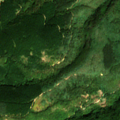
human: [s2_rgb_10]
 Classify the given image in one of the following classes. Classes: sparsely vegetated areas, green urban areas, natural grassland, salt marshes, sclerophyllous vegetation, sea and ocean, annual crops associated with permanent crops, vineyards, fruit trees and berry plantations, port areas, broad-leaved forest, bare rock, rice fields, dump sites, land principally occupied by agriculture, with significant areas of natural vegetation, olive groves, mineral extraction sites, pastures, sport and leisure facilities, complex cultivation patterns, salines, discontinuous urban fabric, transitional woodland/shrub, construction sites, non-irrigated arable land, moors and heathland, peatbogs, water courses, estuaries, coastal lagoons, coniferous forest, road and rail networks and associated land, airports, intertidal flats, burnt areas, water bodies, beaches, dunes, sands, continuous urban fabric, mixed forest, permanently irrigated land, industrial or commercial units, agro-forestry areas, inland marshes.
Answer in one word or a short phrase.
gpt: broad-leaved forest, coniferous forest